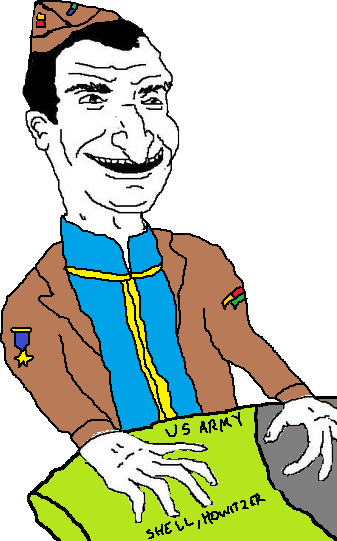
Label: 5_Bruce